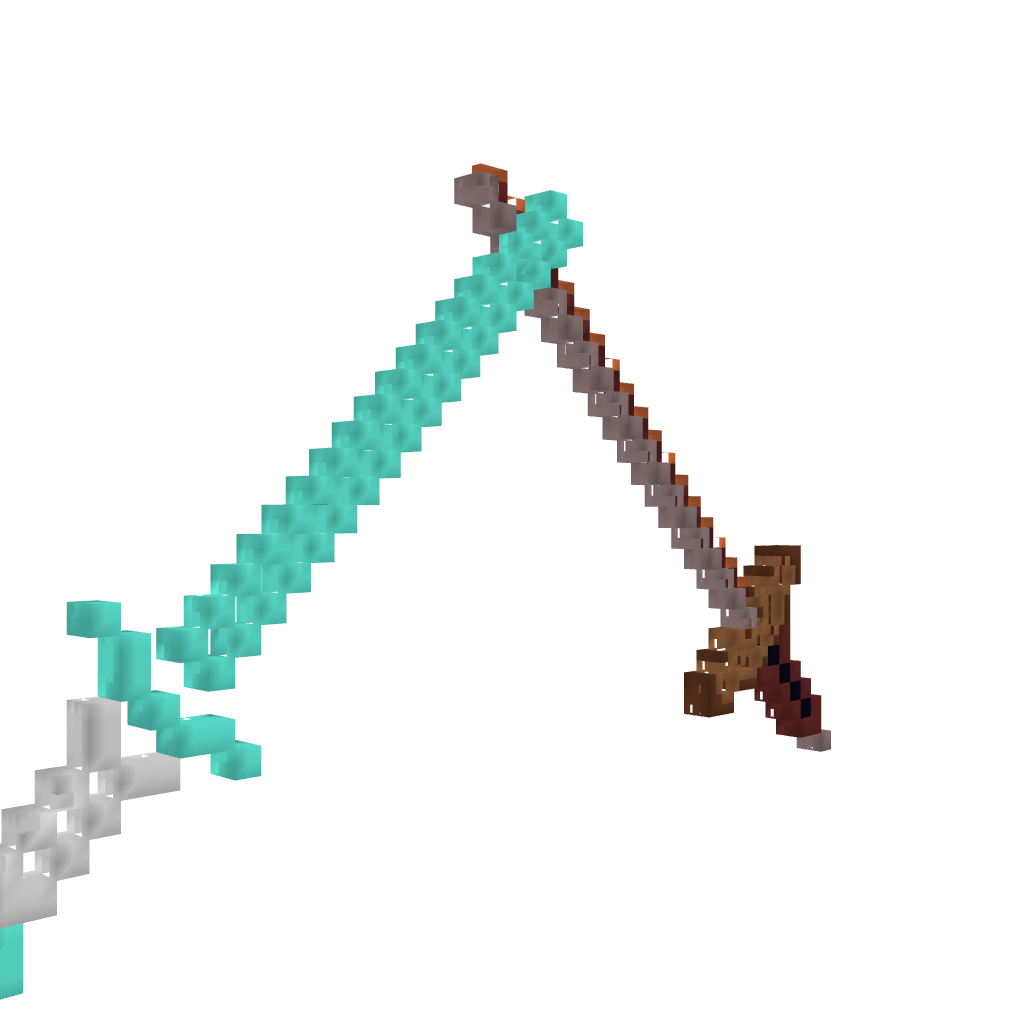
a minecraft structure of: Up'ards